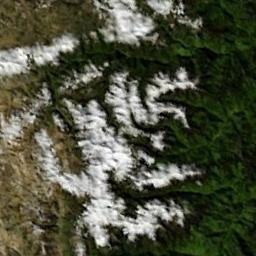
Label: snowberg